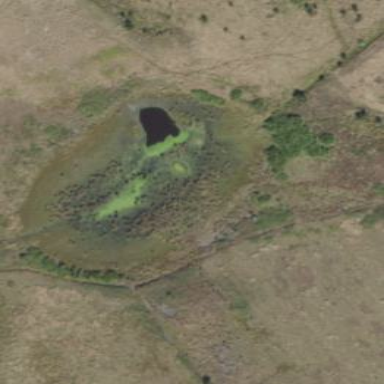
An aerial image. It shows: Marshy wetland area.